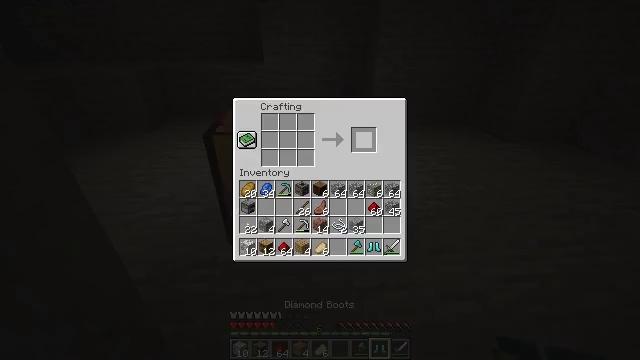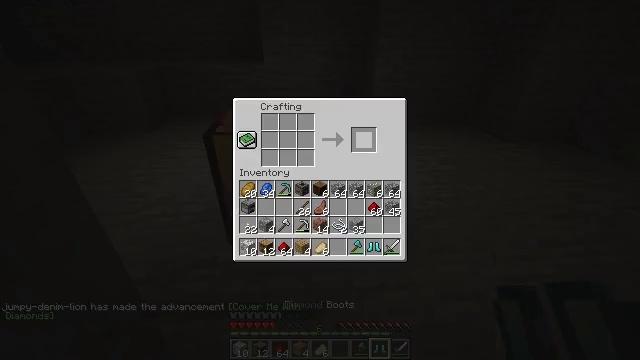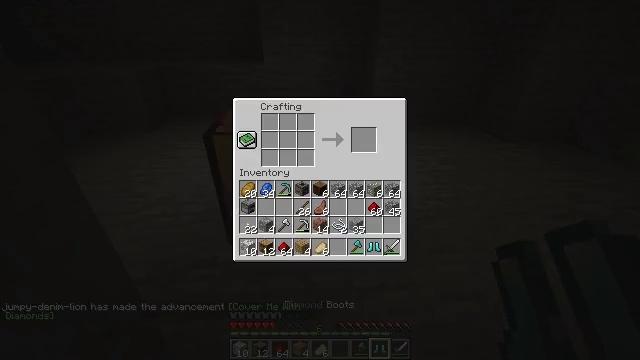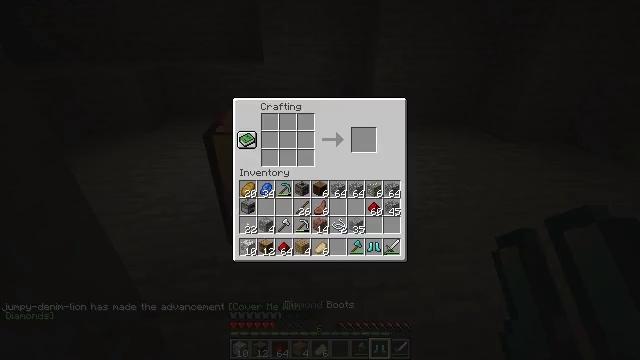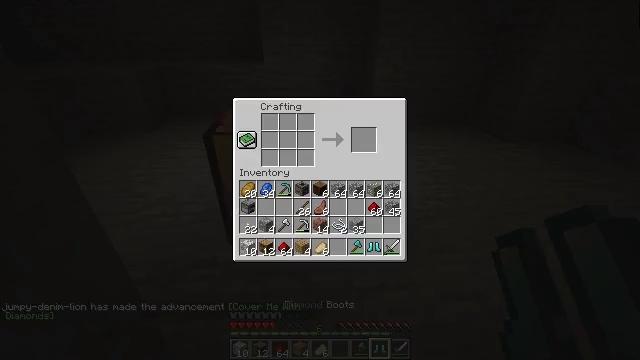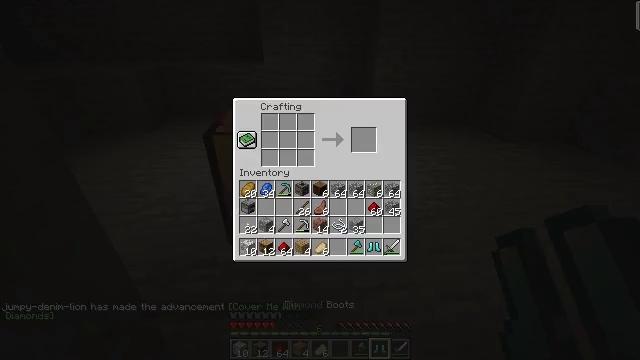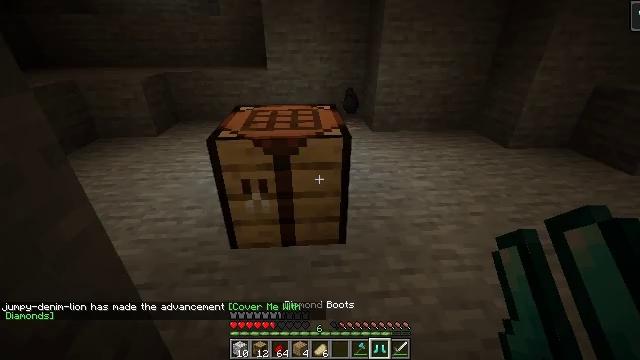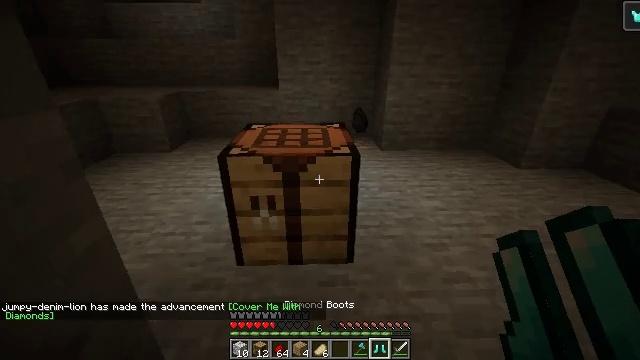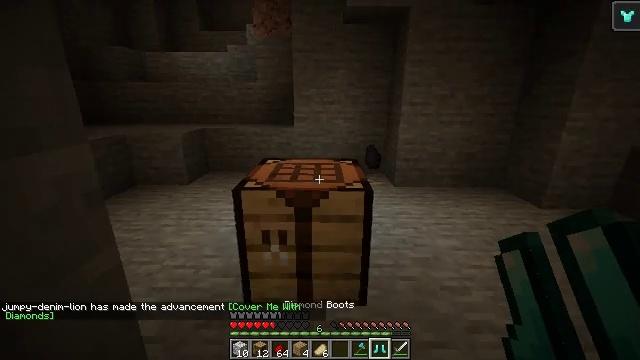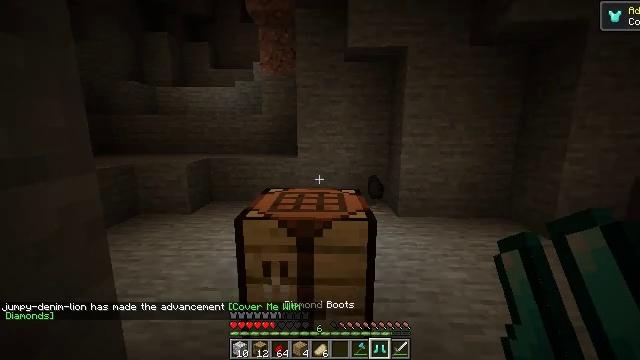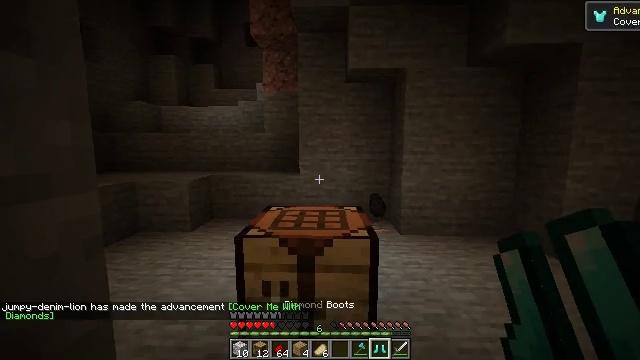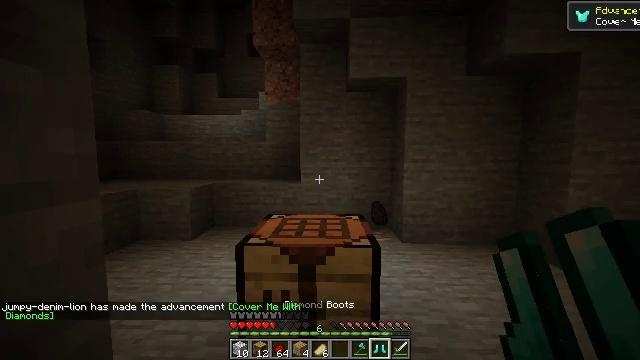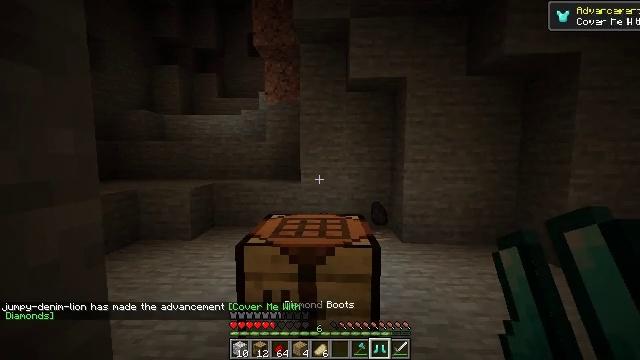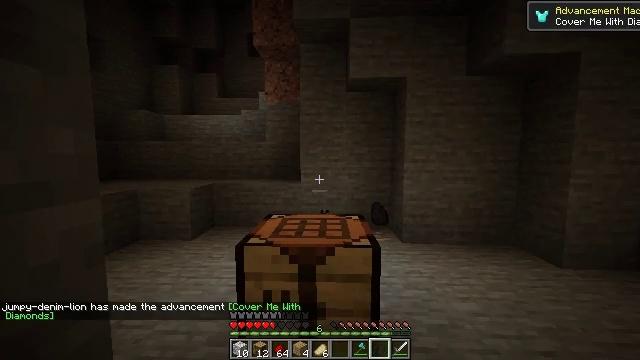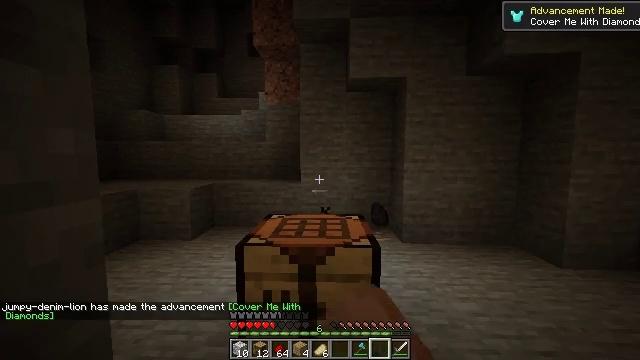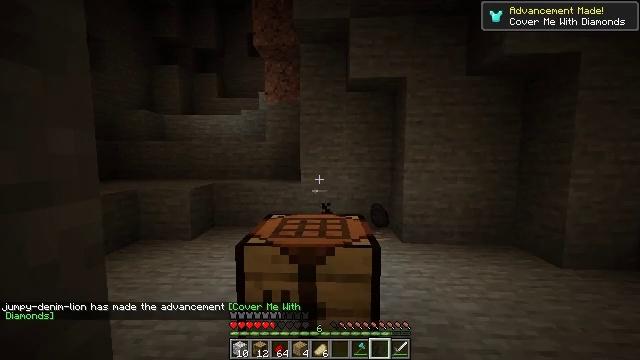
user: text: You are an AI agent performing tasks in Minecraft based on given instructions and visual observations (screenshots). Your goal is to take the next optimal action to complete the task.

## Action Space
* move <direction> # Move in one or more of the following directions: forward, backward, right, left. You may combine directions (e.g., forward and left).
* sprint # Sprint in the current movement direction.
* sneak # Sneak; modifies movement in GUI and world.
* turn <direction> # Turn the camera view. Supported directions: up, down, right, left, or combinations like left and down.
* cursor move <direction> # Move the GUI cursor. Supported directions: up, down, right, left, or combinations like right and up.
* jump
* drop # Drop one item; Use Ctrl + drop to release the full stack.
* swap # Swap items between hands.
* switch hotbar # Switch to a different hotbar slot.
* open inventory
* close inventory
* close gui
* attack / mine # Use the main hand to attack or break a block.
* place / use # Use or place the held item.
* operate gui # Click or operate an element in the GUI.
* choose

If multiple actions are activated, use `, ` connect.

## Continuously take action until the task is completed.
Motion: motion action
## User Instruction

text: Mine block crafting table.
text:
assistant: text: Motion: sneak, open gui
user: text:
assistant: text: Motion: sneak, cursor move up
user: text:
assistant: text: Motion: cursor move left and up
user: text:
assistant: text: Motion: cursor move left and up
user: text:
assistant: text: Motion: no_op
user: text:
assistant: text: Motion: cursor move up
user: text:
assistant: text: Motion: turn left and up, close gui
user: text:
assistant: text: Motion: turn left and up
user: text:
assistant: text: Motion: turn up
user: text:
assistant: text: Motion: turn up
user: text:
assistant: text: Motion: turn up
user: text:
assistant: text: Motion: no_op
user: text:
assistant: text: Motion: use / place
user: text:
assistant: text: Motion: use / place
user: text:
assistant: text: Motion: use / place
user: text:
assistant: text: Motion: no_op
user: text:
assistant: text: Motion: no_op
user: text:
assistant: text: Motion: no_op
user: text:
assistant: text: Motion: turn right
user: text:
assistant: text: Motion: turn down
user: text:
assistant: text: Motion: no_op
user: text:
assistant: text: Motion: open inventory
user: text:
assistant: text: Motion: open inventory
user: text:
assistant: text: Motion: open inventory
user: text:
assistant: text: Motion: cursor move up
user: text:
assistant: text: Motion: no_op
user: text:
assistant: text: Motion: no_op
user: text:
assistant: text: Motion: no_op
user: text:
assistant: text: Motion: no_op
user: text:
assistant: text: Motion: no_op